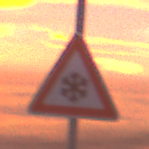
Verkehrszeichen: SchneeOderEisglaette
Umgebung: Outdoor, Urban
Tageszeit: SunriseSunset
Wetter: PartlyCloudy
Licht: Natural
Jahreszeit: NotSpecified
Kontrast: MediumContrast